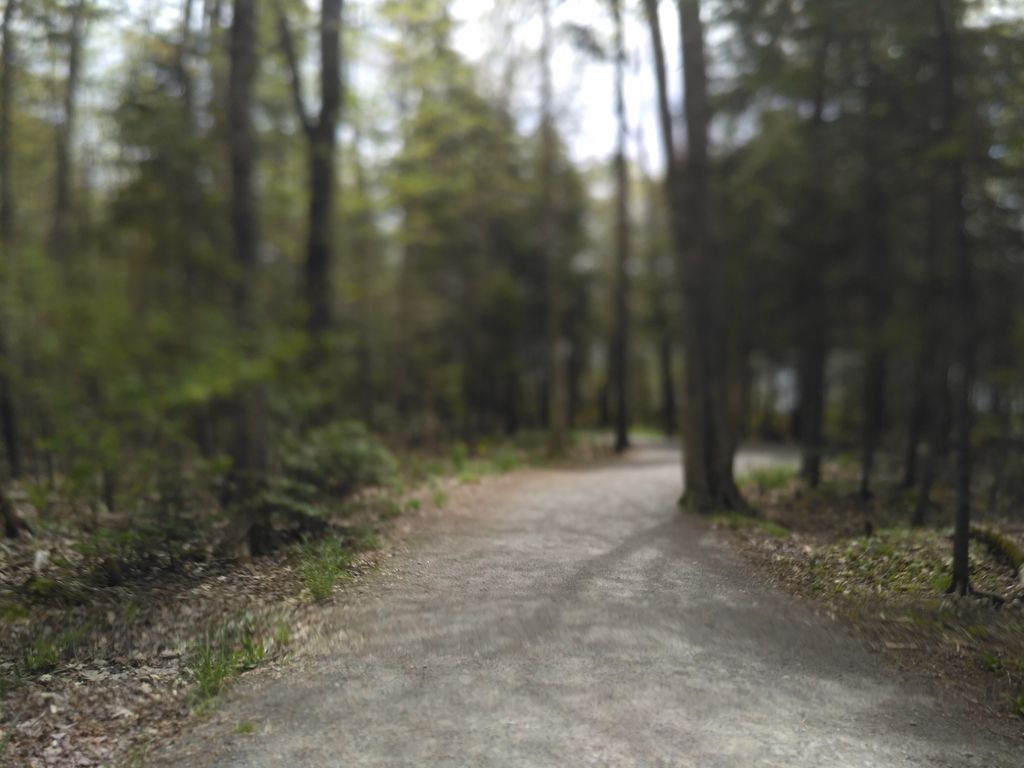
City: halifax